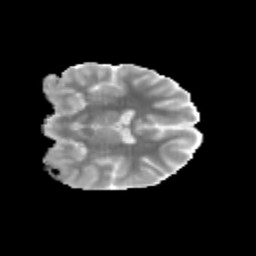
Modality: MD
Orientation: coronal
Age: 11
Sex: male
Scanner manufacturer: siemens
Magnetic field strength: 3 T
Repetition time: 3.8 s
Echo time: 0.07 s